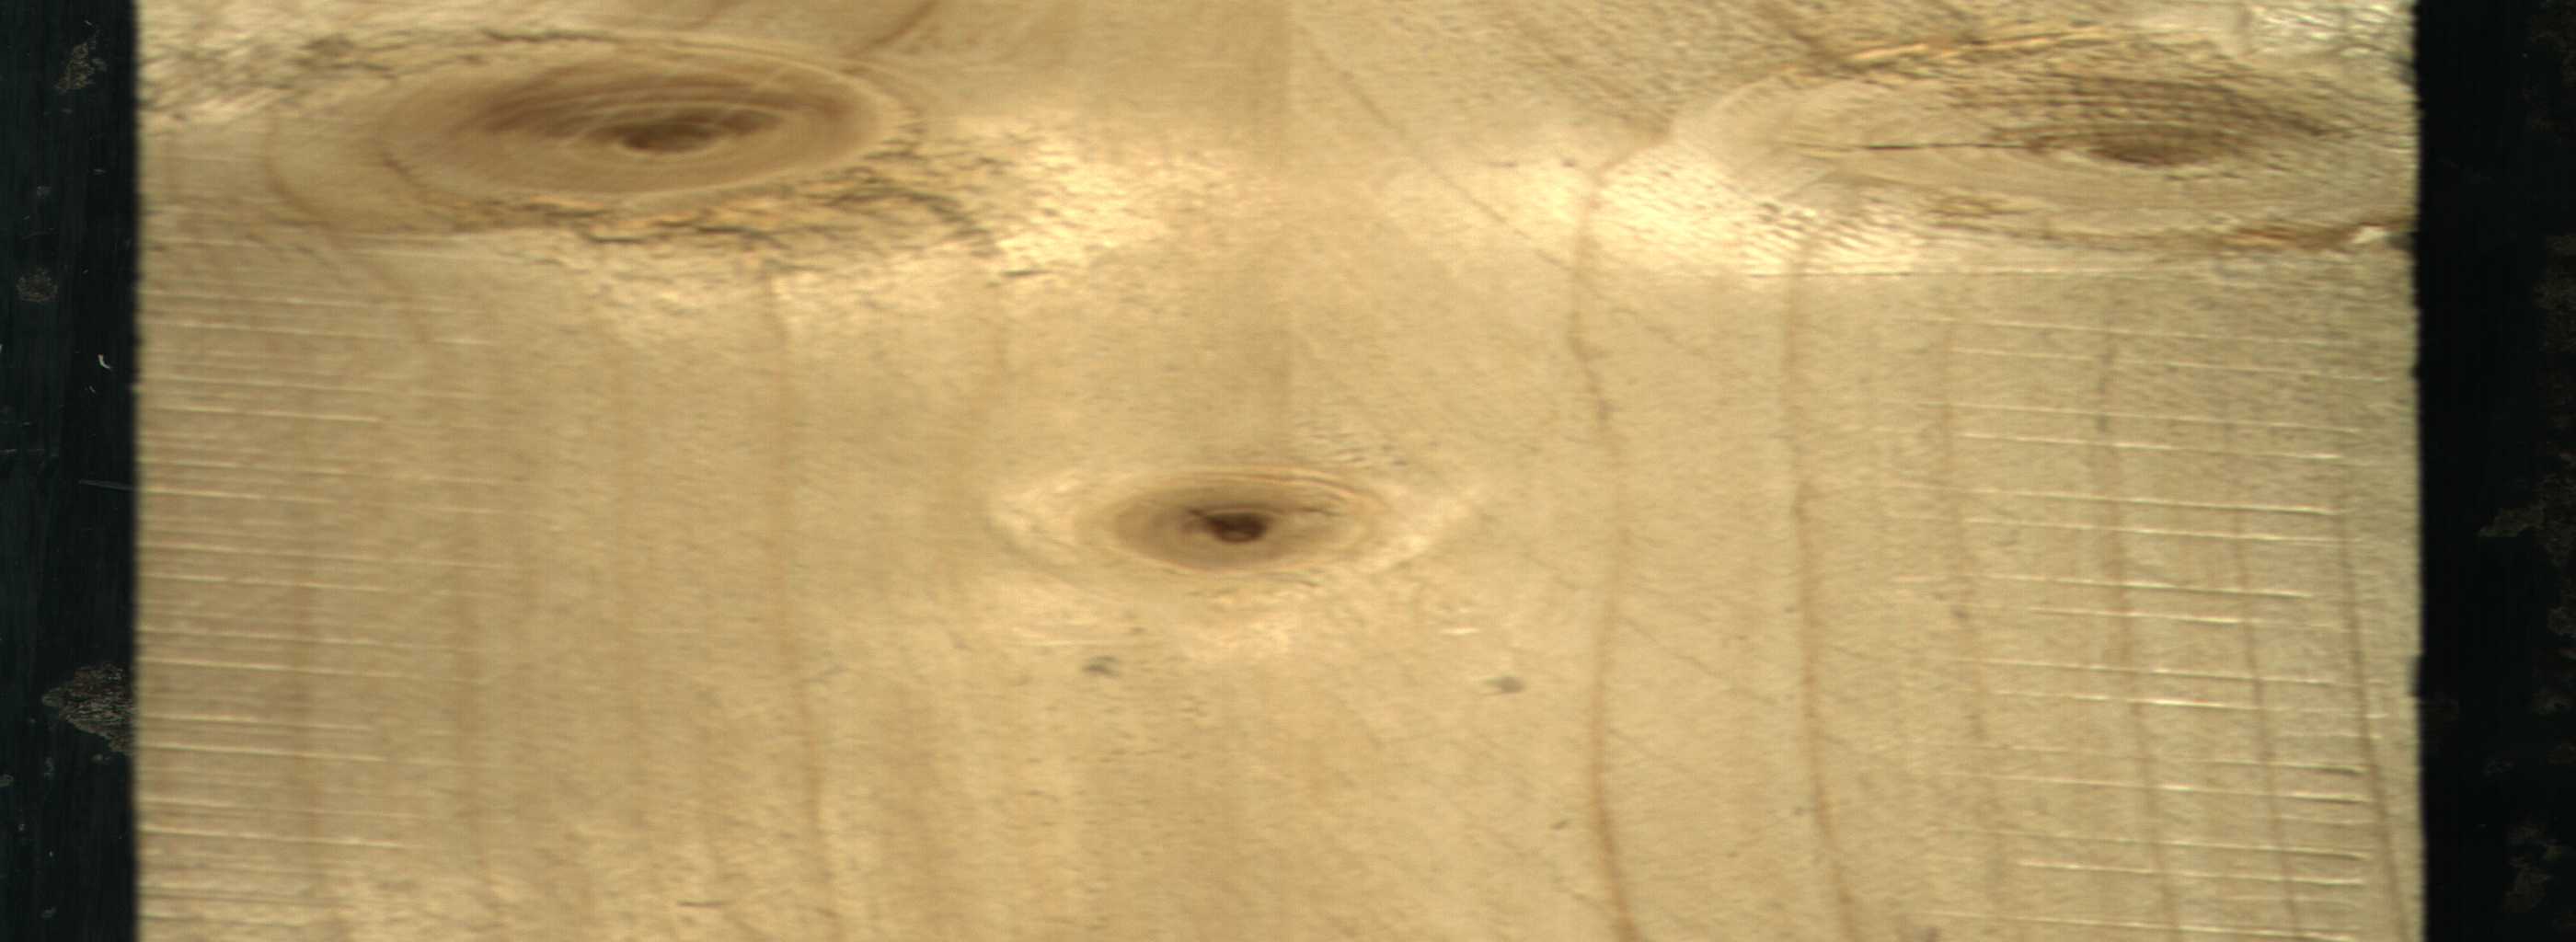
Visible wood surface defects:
knot_with_crack
Live_Knot
Live_Knot